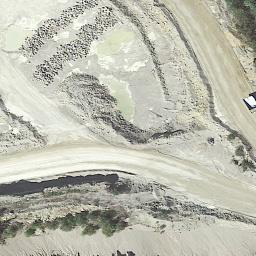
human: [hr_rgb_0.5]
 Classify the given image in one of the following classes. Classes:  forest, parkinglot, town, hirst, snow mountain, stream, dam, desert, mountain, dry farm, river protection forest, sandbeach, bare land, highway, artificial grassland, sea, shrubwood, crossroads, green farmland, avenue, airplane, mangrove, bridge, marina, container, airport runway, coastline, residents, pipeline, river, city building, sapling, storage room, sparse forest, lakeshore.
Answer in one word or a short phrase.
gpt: bare land